Field crop: maize
Growth stage: 2
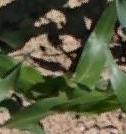
Species: maize